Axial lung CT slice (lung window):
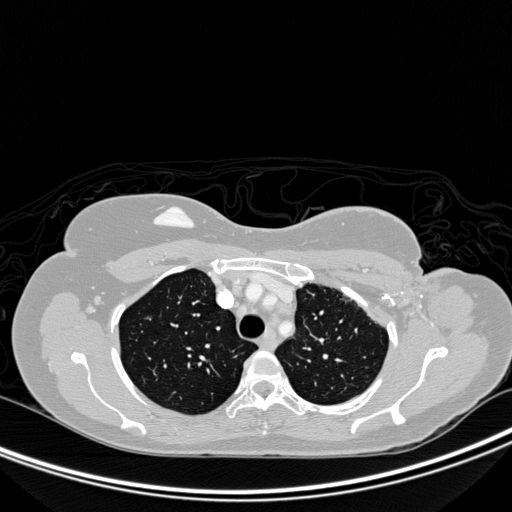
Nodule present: no